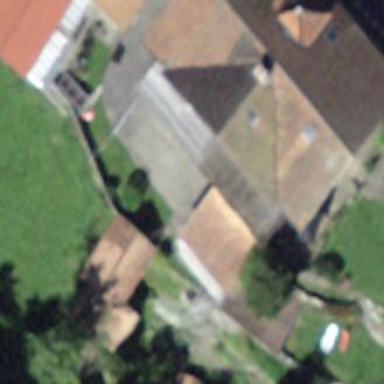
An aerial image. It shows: Shed building.